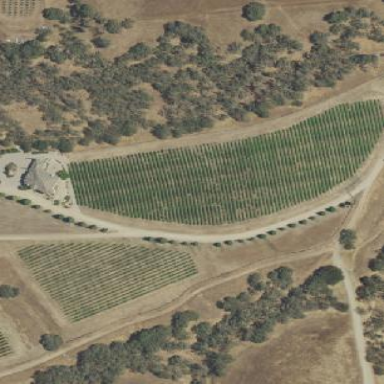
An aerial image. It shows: Vineyard where grapes are grown.